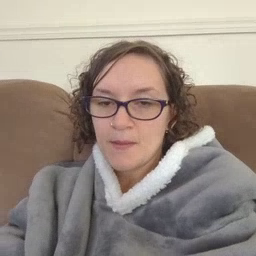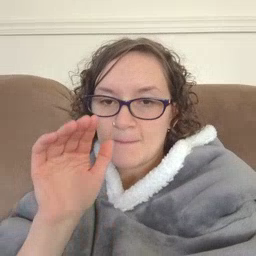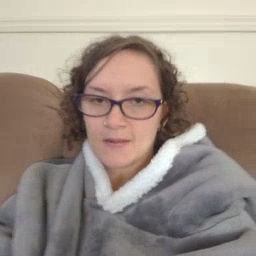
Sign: bye